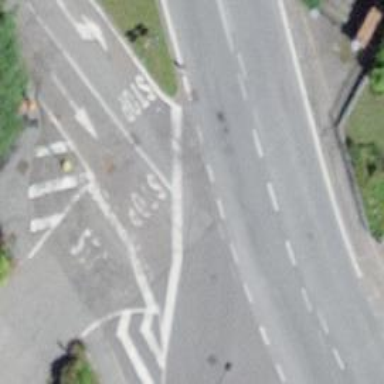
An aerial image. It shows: Road with traffic signals.